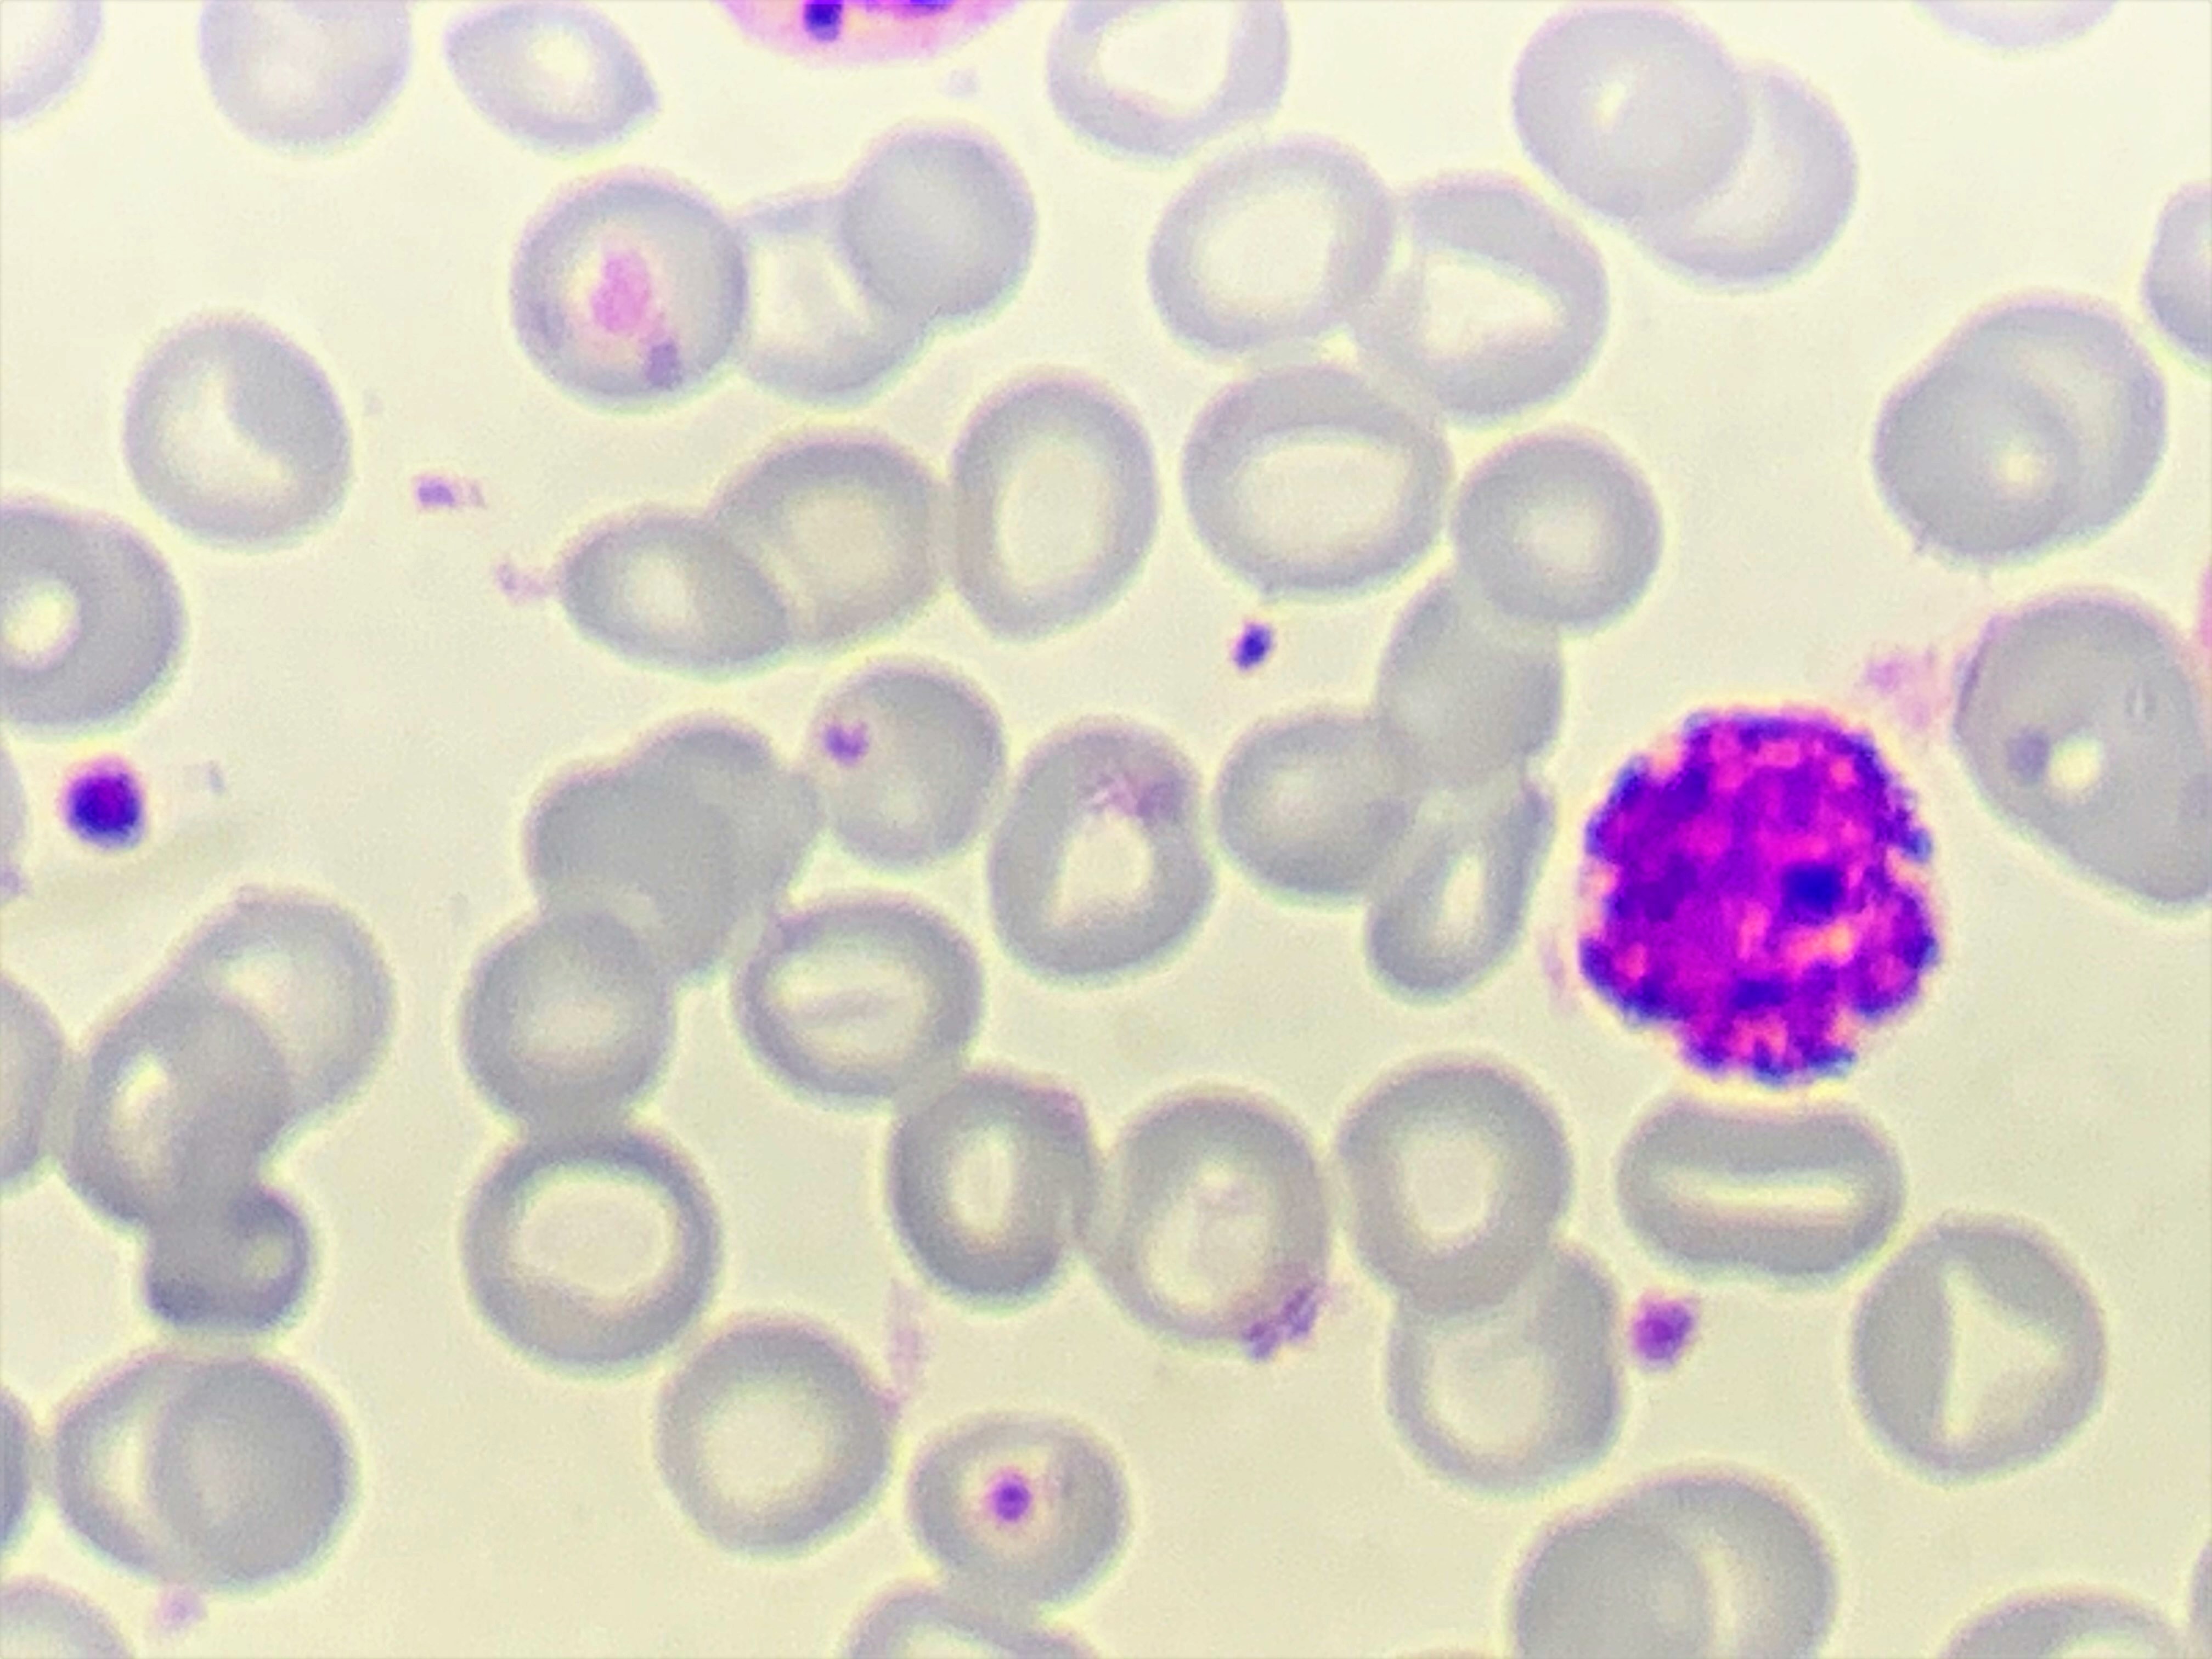
Cell type: BASOPHILS